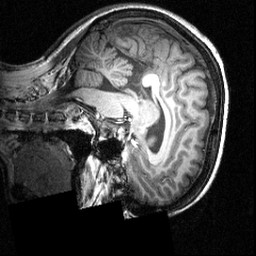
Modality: T1w
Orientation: sagittal
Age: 21
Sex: female
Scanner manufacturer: siemens
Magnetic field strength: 3.951 T
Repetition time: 1.5 s
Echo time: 0.00335 s